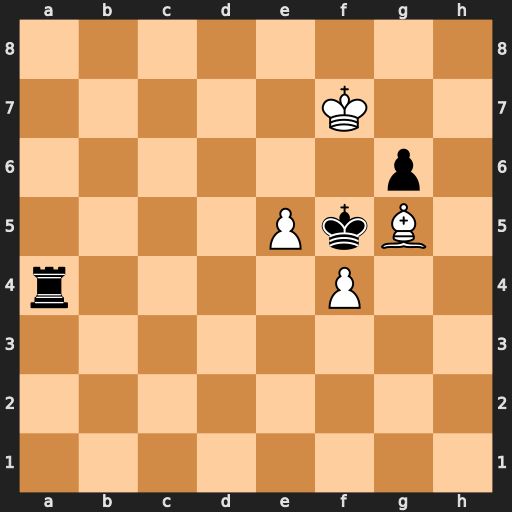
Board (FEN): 8/5K2/6p1/4PkB1/r4P2/8/8/8
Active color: w
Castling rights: -
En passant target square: -
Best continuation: e6 Ra7+ e7